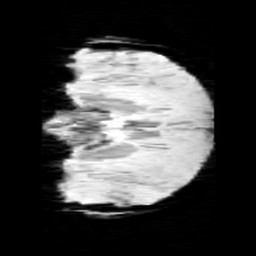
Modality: minIP
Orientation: coronal
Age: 10
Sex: male
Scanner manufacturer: siemens
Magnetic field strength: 3 T
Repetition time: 0.027 s
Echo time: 0.02 s